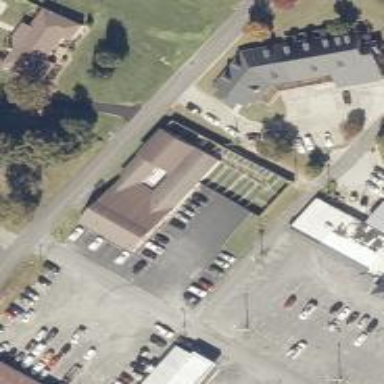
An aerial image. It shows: Veterinary facility.